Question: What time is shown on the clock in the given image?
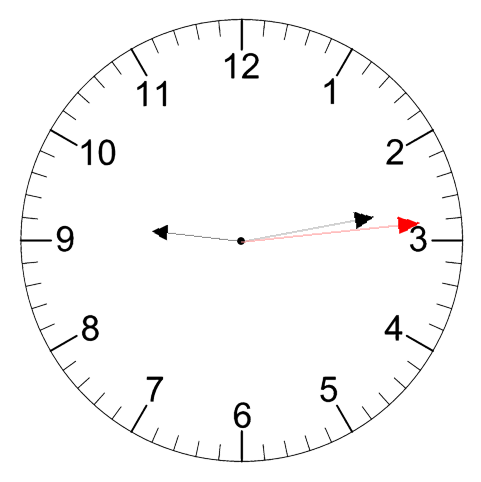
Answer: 09:13:14